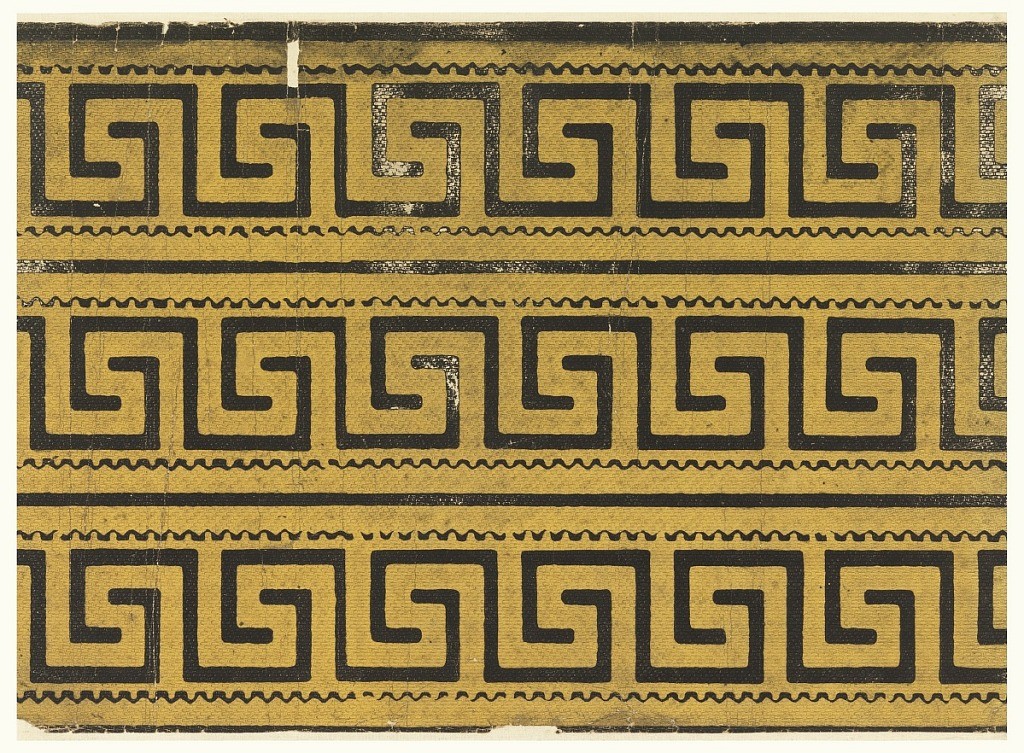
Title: Border
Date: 1840s
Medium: Machine printed and embossed paper
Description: Three borders printed across width of paper; Greek key design printed in black on embossed gold ground.